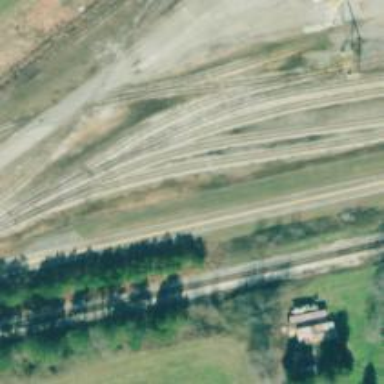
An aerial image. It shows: Railway spur service.